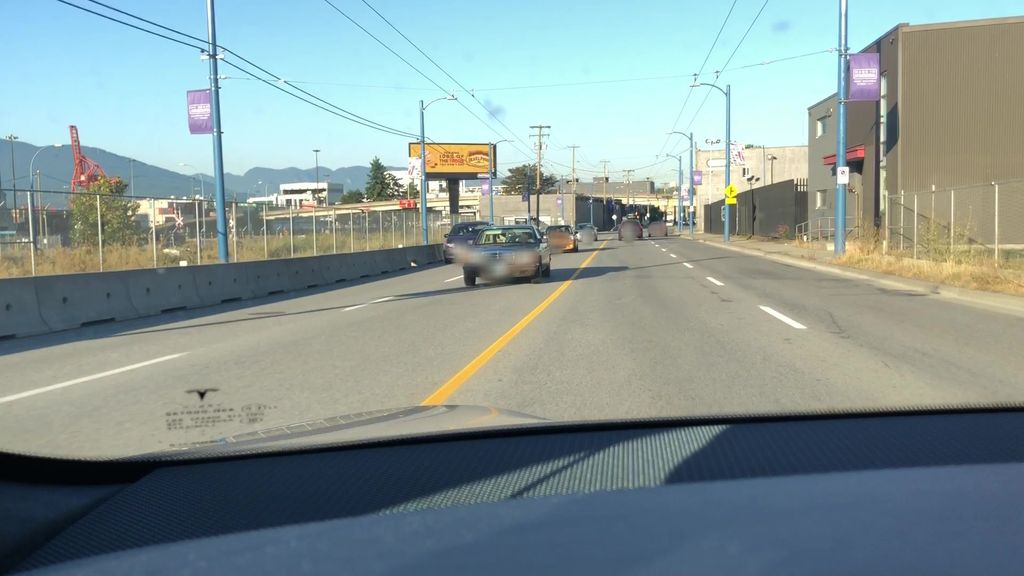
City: vancouver